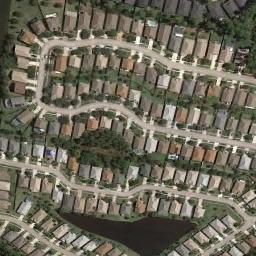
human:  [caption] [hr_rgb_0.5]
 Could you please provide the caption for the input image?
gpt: The houses are on either side of the road .

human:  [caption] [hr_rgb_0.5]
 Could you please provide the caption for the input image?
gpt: The dense residential is next to some trees and lake .

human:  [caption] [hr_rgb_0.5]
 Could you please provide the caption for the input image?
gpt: A dense residential area has lots of trees and houses arranged neatly and a lake is also in the residential area .

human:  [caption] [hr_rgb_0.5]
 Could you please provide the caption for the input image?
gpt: Many roads and circularly arranged houses in a densely populated area surround a lake and trees .

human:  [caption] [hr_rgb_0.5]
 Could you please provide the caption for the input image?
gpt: There are many buildings arranged neatly along the streets on dense residential area .